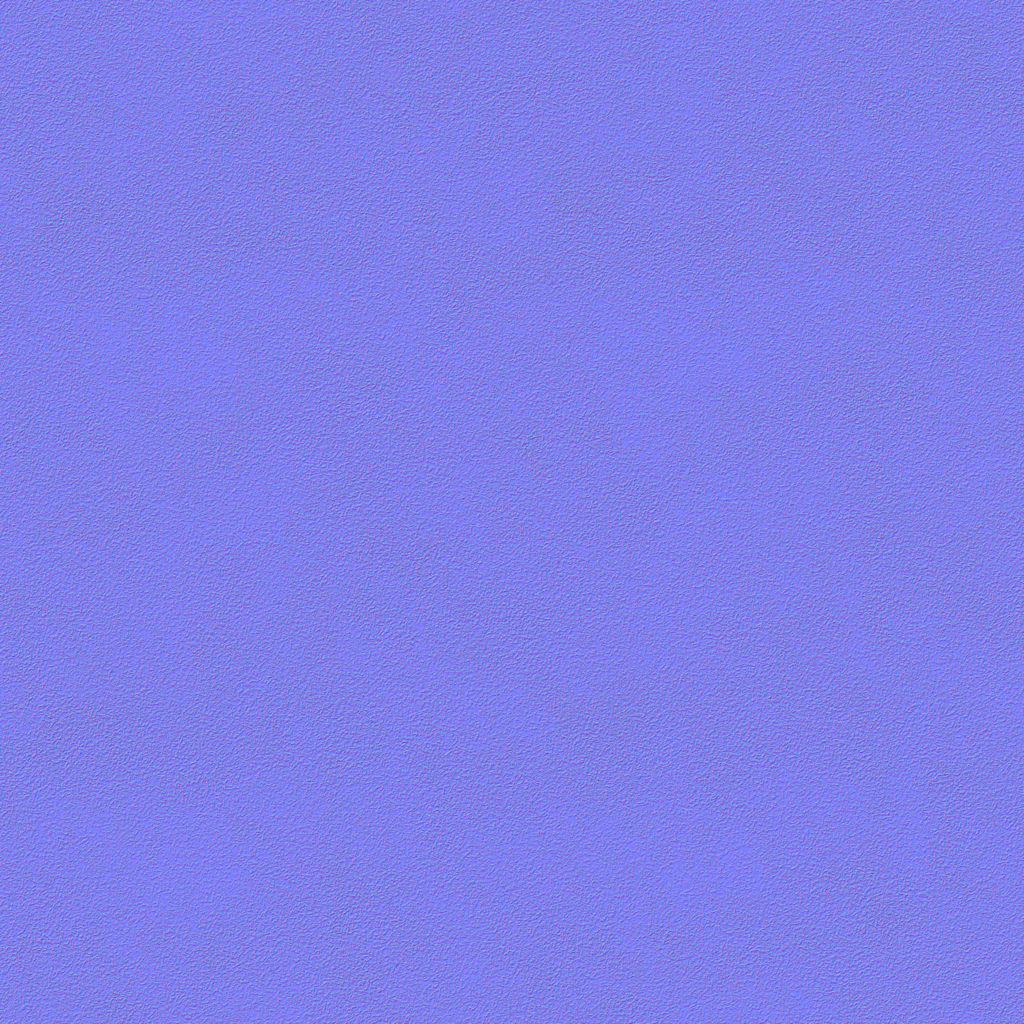
Texture map type: NormalDX